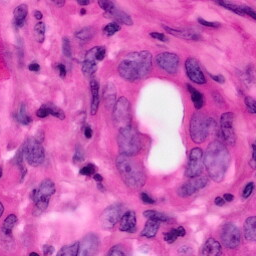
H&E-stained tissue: Pancreatic